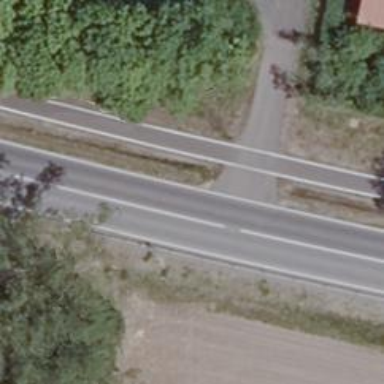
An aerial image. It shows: Service road with gravel surface. The road has tracktype of grade4.